Interaction volume radius: 10 \u00c5
Interaction volume height: 20 \u00c5
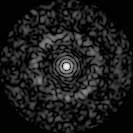
Disorder parameter: 0.832